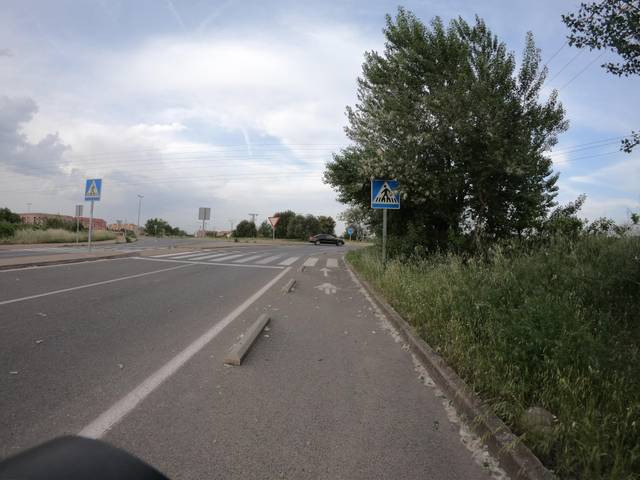
Region: Spain
Coordinates: 42.451, -2.436